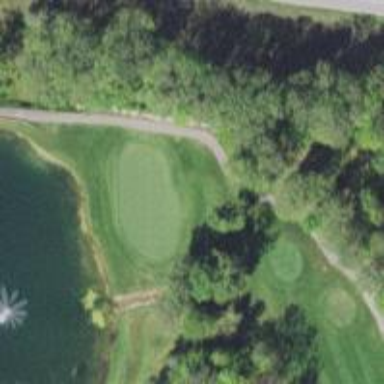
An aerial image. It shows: Golf hole.